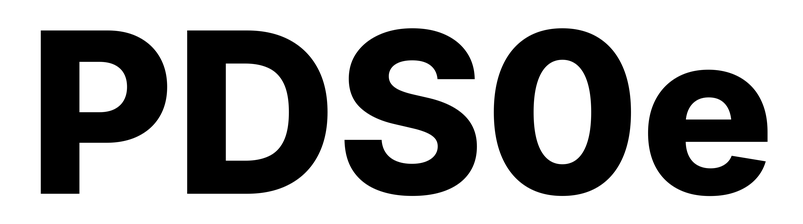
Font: Inter_ExtraBold